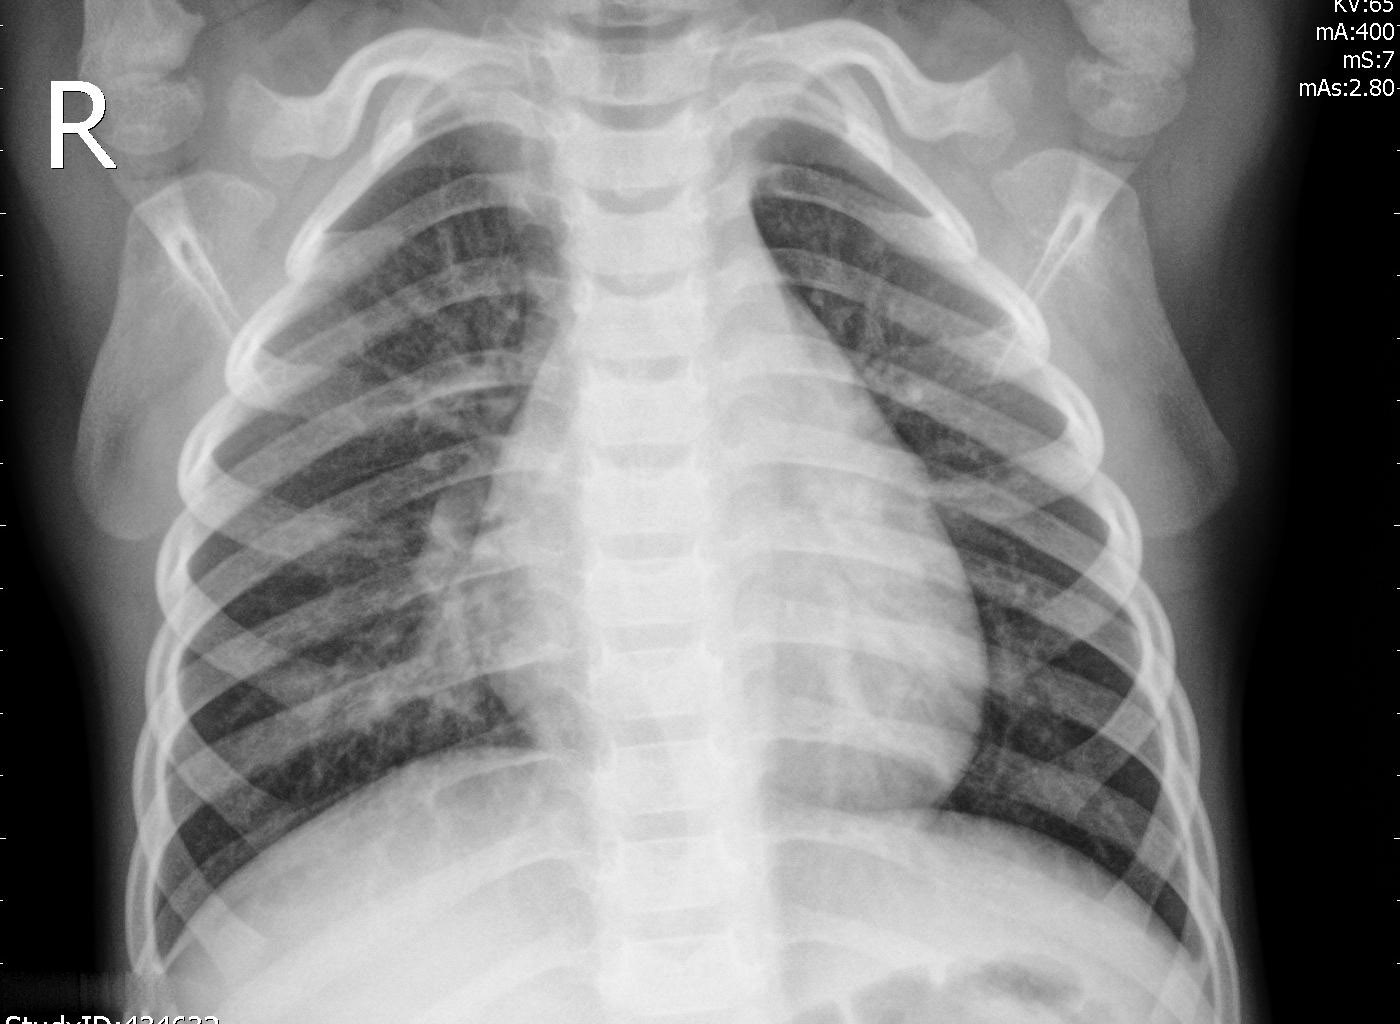
Diagnosis: PNEUMONIA